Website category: jobs
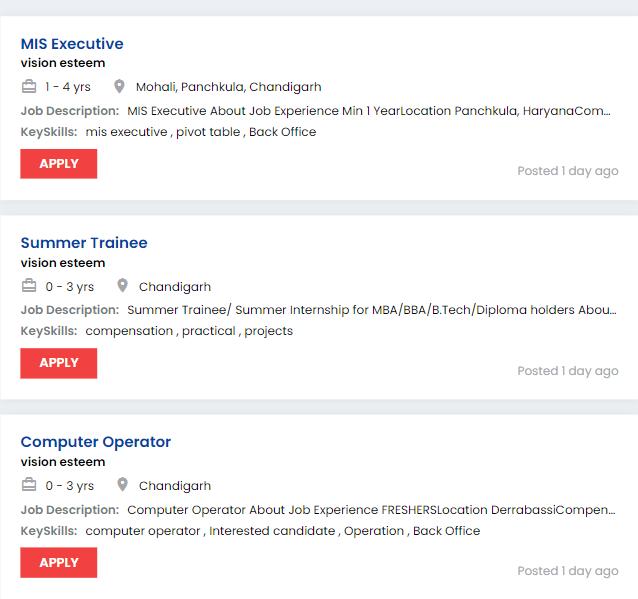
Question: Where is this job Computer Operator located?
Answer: Chandigarh

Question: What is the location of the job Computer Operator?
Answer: Chandigarh

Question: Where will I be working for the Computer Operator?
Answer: Chandigarh

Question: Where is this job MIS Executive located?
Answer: Mohali, Panchkula, Chandigarh

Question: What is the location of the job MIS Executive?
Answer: Mohali, Panchkula, Chandigarh

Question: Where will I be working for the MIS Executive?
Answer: Mohali, Panchkula, Chandigarh

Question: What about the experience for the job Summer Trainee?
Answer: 0 - 3 yrs

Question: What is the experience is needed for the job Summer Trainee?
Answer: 0 - 3 yrs

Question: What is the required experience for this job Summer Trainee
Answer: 0 - 3 yrs

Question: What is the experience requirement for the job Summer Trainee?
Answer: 0 - 3 yrs

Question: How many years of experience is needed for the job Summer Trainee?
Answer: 0 - 3 yrs

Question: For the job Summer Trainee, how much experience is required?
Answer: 0 - 3 yrs

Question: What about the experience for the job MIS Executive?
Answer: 1 - 4 yrs

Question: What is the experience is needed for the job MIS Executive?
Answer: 1 - 4 yrs

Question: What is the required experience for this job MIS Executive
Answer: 1 - 4 yrs

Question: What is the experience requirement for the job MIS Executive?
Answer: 1 - 4 yrs

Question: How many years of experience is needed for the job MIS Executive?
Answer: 1 - 4 yrs

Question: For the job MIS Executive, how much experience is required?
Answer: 1 - 4 yrs

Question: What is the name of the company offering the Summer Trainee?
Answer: vision esteem

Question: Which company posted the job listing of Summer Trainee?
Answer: vision esteem

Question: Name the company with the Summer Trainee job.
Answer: vision esteem

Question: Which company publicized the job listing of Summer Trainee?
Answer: vision esteem

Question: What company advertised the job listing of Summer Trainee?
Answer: vision esteem

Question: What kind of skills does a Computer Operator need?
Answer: computer operator , Interested candidate , Operation , Back Office

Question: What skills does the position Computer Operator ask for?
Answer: computer operator , Interested candidate , Operation , Back Office

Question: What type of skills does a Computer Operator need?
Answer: computer operator , Interested candidate , Operation , Back Office

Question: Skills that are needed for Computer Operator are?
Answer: computer operator , Interested candidate , Operation , Back Office

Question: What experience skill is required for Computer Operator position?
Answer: computer operator , Interested candidate , Operation , Back Office

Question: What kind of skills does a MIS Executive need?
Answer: mis executive , pivot table , Back Office

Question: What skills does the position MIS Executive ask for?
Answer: mis executive , pivot table , Back Office

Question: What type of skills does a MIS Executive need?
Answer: mis executive , pivot table , Back Office

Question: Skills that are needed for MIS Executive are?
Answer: mis executive , pivot table , Back Office

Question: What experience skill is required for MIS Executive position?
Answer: mis executive , pivot table , Back Office

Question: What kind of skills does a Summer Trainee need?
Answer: compensation , practical , projects

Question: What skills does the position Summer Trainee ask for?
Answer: compensation , practical , projects

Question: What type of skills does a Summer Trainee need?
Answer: compensation , practical , projects

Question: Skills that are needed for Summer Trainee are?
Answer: compensation , practical , projects

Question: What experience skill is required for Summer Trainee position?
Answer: compensation , practical , projects